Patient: sex F, age 58
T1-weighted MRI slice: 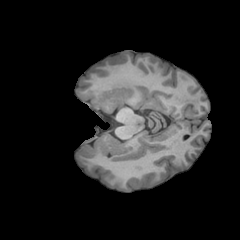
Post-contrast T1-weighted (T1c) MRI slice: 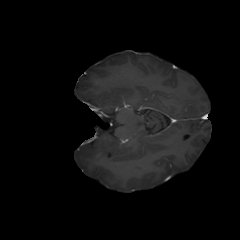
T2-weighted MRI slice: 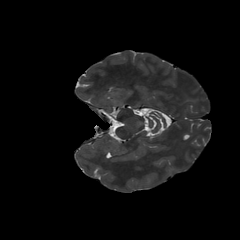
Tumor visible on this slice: no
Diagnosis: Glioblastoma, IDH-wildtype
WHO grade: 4